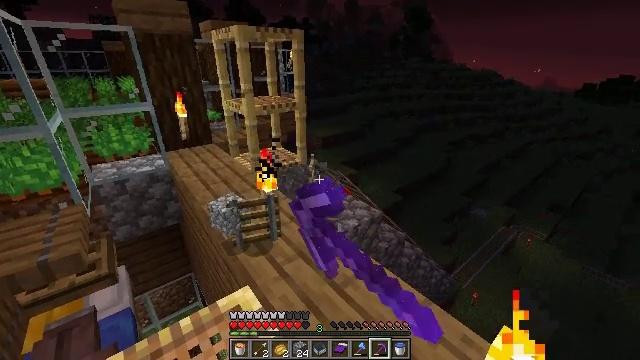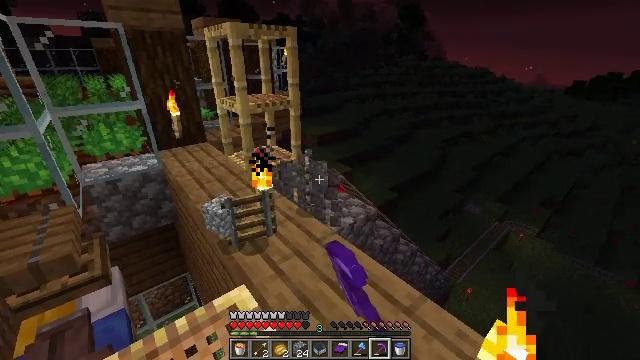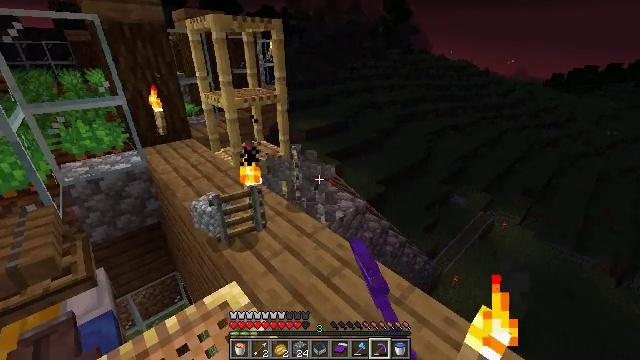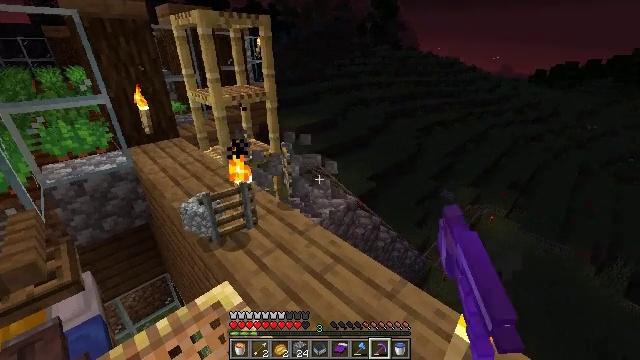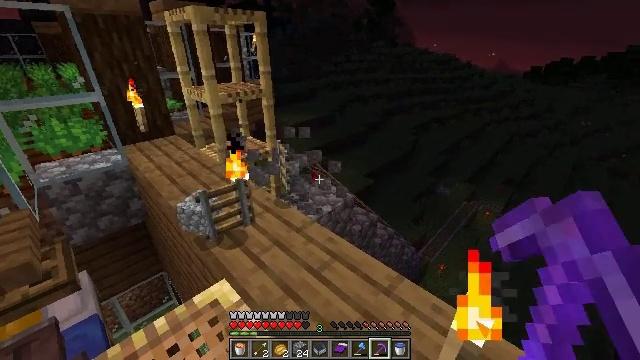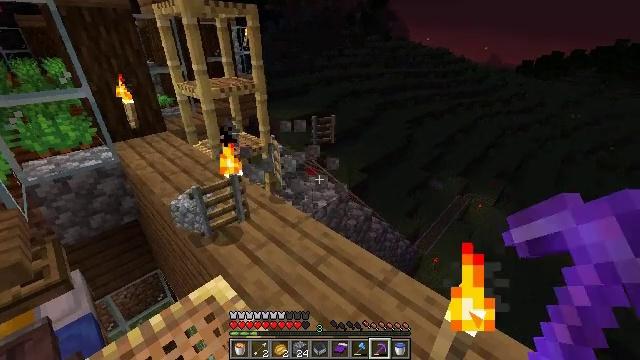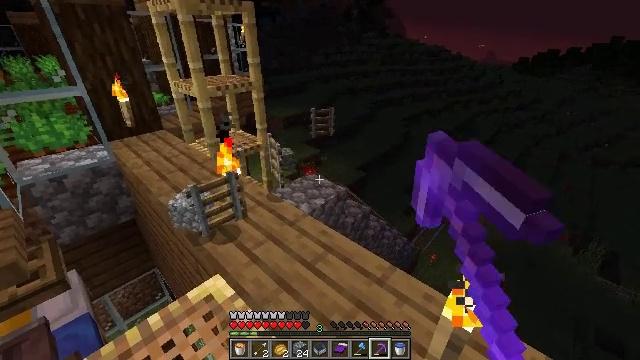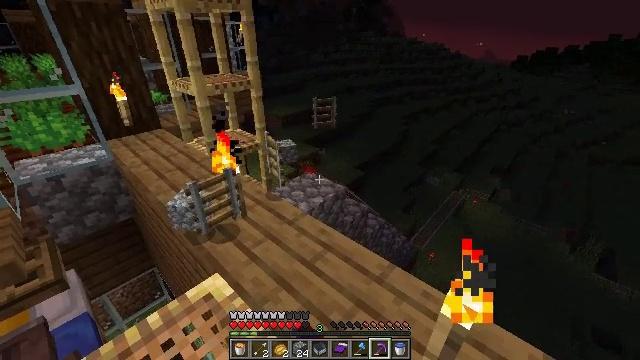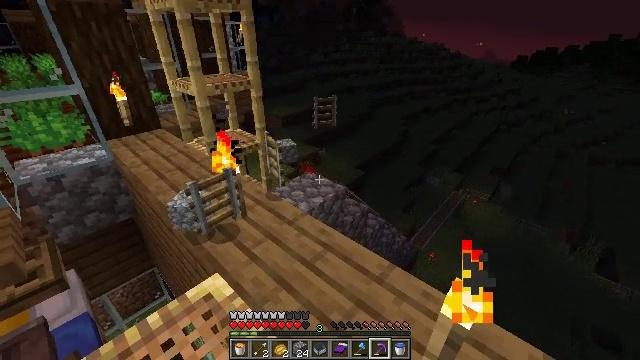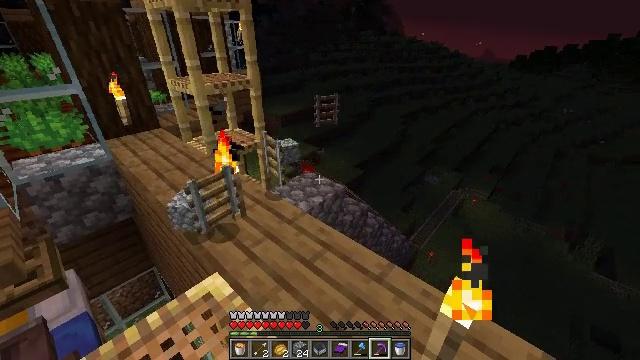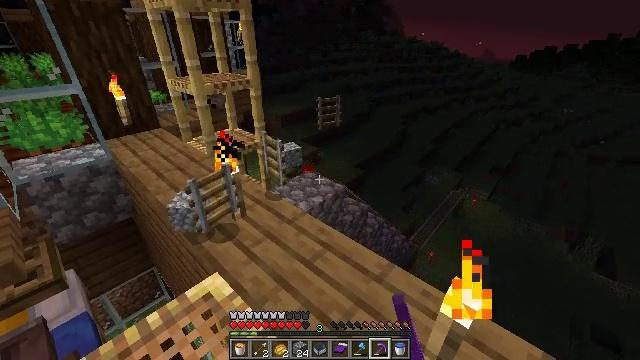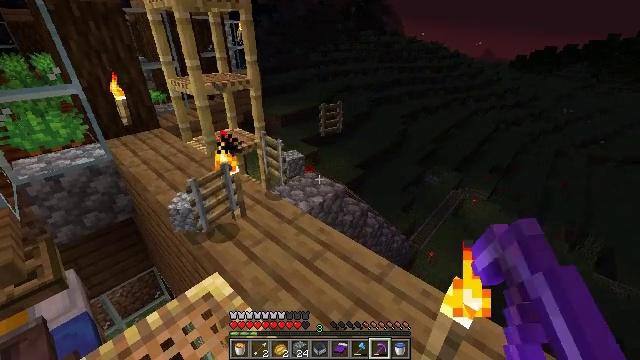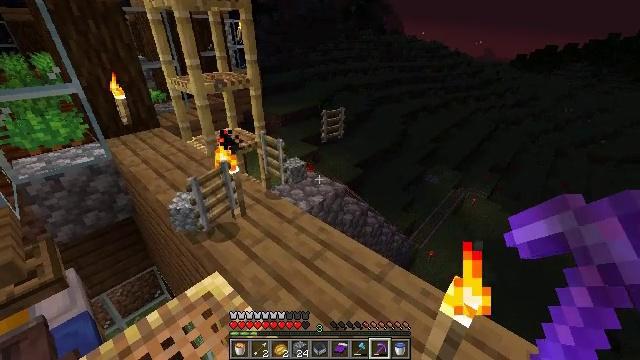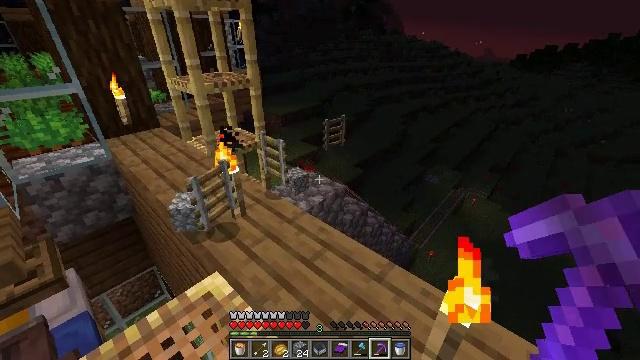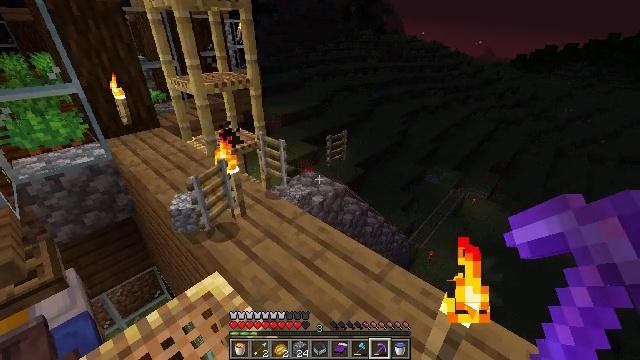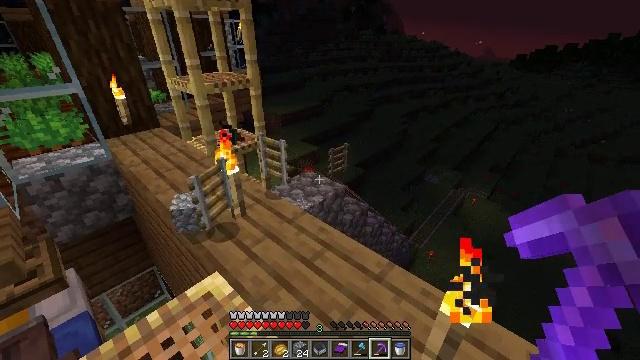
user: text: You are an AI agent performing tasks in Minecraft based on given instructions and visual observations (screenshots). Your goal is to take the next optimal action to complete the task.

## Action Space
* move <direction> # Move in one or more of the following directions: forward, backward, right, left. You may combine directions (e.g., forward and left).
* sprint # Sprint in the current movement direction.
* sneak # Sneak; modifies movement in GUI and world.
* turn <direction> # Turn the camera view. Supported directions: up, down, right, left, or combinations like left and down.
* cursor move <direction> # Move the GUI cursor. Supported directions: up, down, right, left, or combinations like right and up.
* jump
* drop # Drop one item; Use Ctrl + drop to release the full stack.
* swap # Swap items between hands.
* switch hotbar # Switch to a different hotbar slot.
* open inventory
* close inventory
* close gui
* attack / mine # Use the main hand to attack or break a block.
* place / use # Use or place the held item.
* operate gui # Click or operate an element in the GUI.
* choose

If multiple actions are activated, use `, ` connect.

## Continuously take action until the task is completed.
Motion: motion action
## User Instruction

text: Mine cobblestone to craft tools and furnaces.
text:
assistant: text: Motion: turn right, attack / mine
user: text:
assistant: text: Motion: turn right and down, attack / mine
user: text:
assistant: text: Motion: turn right, attack / mine
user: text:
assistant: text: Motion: attack / mine
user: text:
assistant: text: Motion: turn right and down, attack / mine
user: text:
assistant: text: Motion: attack / mine
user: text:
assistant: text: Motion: attack / mine
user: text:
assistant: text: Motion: attack / mine
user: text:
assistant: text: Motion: attack / mine
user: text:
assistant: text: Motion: attack / mine
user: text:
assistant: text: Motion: attack / mine
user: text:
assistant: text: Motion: attack / mine
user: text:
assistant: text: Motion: attack / mine
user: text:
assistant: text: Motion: attack / mine
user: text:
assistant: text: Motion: attack / mine
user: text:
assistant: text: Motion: attack / mine
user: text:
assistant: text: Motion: attack / mine
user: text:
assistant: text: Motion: attack / mine
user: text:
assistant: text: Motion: attack / mine
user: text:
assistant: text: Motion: attack / mine
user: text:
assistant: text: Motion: attack / mine
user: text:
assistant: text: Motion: attack / mine
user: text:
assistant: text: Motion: attack / mine
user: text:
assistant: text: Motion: attack / mine
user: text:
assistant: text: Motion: attack / mine
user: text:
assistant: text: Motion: attack / mine
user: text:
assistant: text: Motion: attack / mine
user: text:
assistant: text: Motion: attack / mine
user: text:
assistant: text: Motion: move forward
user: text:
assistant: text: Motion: move forward